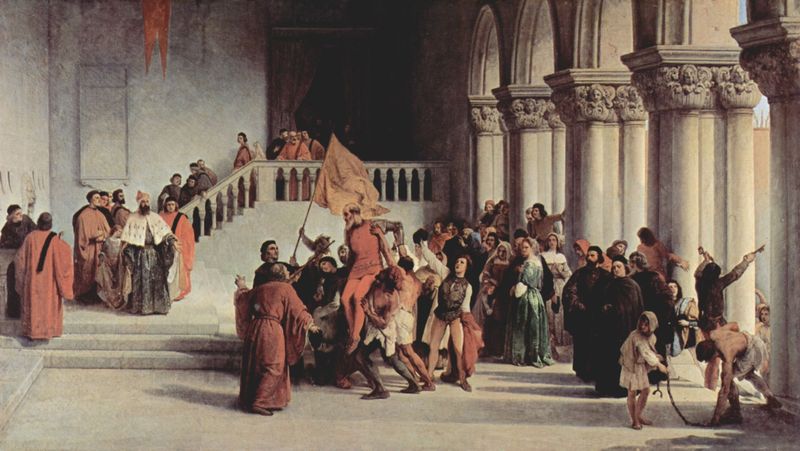
Titel: Die Befreiung Vittor Pisani's aus dem Kerker
Künstler: Francesco Hayez
Standort: Tremezzo
Institution: Villa Carlotta
Schlagwörter: blau, dunkel, gemälde, gruppe, held, himmel, mann, nackt, schatten, umhang, weiß, frauen, gelb, grün, menschen, ocker, ausschnitt, bewegung, braun, frankreich, frau, grau, hell, hintergrund, kleid, kleider, licht, marmor, männer, orange, pfeiler, schwarz, strasse, strassenszene, szene, säule, säulen, ölbild, blick, gebäude, gürtel, rot, schloss, ansammlung, beige, fest, gesellschaft, leute, malerei, masse, menge, ornament, versammlung, alt, bart, feier, feiern, gericht, wand, architektur, architekturrahmen, falten, geschichte, hermelin, hinrichtung, historie, kleidung, kragen, pelz, rahmen, sockel, stehen, stein, tragen, gesten, innenraum, vorhang, öl, brüstung, kirche, boden, geistlicher, kutte, mantel, gewänder, innen, kind, klassizismus, krone, renaissance, schultern, kinder, pferd, beine, schleppe, taille, ecke, düster, bogen, fahnen, italien, venedig, fahne, flagge, leine, kette, mauer, hof, beleuchtung, besucher, saal, figuren, querformat, seile, sturm, treppe, treppen, unruhe, bischof, historienbild, kaiser, könig, papst, salon, spielen, detail, glatze, aufgang, geländer, stufe, stufen, plastik, zeigen, tor, taue, betrachter, gruppen, halle, foto, bögen, spiel, eingang, arkade, innenhof, offen, antike, greis, kloster, religion, palast, balustrade, dom, seil, aufruhr, zentralperspektive, fliesen, revolution, aufstand, ketten, dynamik, getümmel, mäntel, volk, herrscher, kardinal, nerz, menschenmenge, anführer, sieg, wimpel, arkaden, inneres, kapitelle, rom, kapitell, tore, zacken, triumph, stirnglatze, sklave, bündelpfeiler, dienste, doge, freiheit, hilfe, gefangene, rundbögen, sturz, historienmalerei, krönung, empfang, treppenhaus, mönch, audienz, freitreppe, historismus, treppengeländer, vatikan, geistliche, mönche, umhänge, ausgang, ballustrade, hofgesellschaft, kutten, strumpfhosen, tempel, ereignis, schlüssel, ankunft, basis, steinboden, gefangener, jubel, korinthisch, hermelinmantel, sieger, triumphzug, sklaven, fresco, akademie, ornat, kardinäle, zar, klassisch, franziskaner, klassizistisch, säulengang, fessel, menschenansammlung, petersdom, tonsur, torbögen, vorhalle, balluster, eingangsportal, baluster, klassizimus, urteil, fanne, säulenpfeiler, raffael, konig, stiege, rote fahne, historia, inquisition, einzug, herab, lichtdurchflutet, fürsten, geschehen, verrat, fussfessel, befreiung, geschichtsmalerei, eindringen, salomon, salonkunst, kämpferplatten, erstürmung, revolutionär, platon, kapiltell, herunter, angeklagt, atmungsraum, atufen, auslieferung, bögenöffnung, bübdelpfeiler, bündelsäulen, fahe, fahnenzug, ich sehs nich, lobigung, peltkragen, seilketten, venezianischer klassizismus, 1600, 1800, 1590, 1580, rome, affresco, jure, rudnbögen